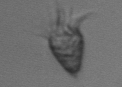
Label: Paratontonia_gracillima